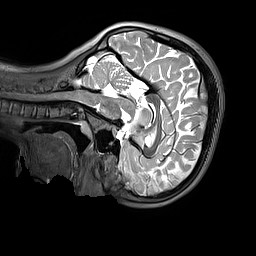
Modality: T2w
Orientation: sagittal
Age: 9
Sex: female
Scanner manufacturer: siemens
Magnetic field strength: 3 T
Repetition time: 3.2 s
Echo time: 0.408 s